Question: I have a form with a top and bottom panel.
The user will be making selections in the top panel, and each time they change a value on one key field I destroy the controls in the bottom panel, then make a time-consuming call to another application (via COM) and add a list of new controls being added. This refresh process takes several seconds.
I'd like to be able to disable the bottom panel while it's being refreshed, and allow the user to be able to keep working in the top panel. Of course, this is all one GUI running on one thread.
Illustrated:

I played with BackgroundWorker, but of course it cannot directly create controls on the main thread's GUI.
Is it possible for me to do this, i.e. allow one part of the GUI to be disabled and rebuilt in the background, while the user continues to work in on another part?
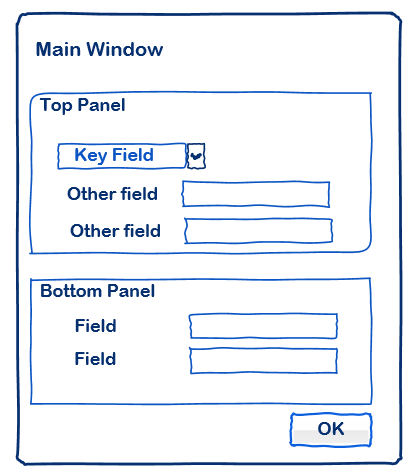
Answer: > Is it possible for me to do this, i.e. allow one part of the GUI to be disabled and rebuilt in the background, while the user continues to work in on another part?
In general, no. GUI elements/controls must all be created and used on the UI thread, and nowhere else.
The best way to create this type of scenario is typically to use a 'BackgroundWorker' or other technique to get the required on a background thread, then build your UI after the data has been loaded completely.